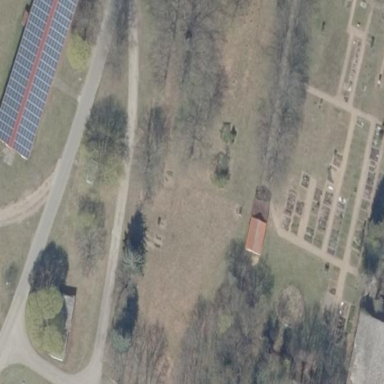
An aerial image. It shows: Cemetery.